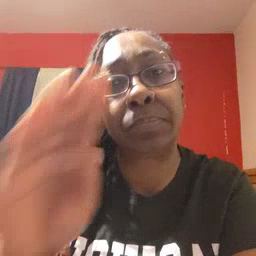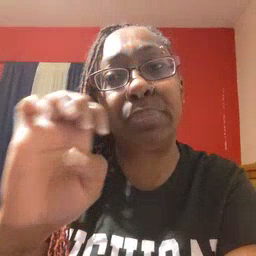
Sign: bee